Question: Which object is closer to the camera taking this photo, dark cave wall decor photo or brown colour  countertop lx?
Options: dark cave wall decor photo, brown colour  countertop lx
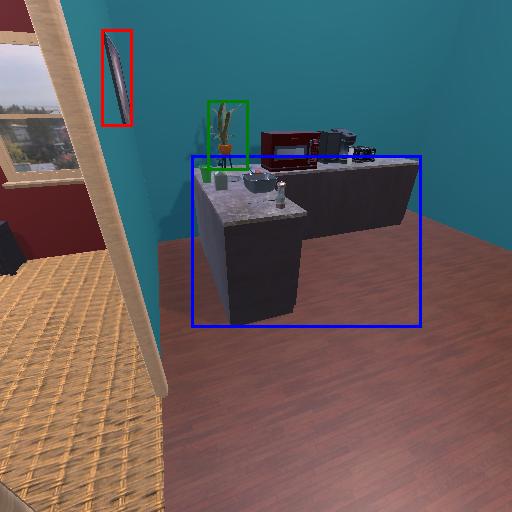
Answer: dark cave wall decor photo